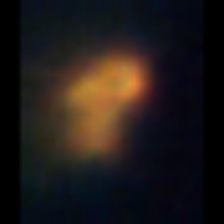
Taxon: Unknown_detritus
Group: Unknown